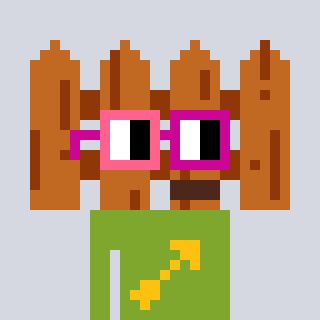
a pixel art character with square pink and red glasses, a fence-shaped head and a slimegreen-colored body on a cool background